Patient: sex F, age 67
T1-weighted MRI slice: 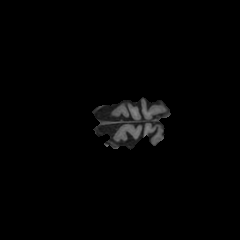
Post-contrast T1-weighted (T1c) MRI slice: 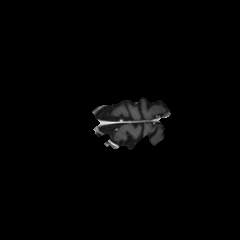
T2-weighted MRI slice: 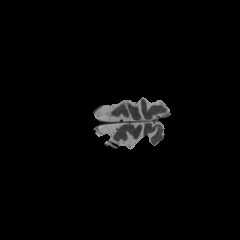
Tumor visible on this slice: no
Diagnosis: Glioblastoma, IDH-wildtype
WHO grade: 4